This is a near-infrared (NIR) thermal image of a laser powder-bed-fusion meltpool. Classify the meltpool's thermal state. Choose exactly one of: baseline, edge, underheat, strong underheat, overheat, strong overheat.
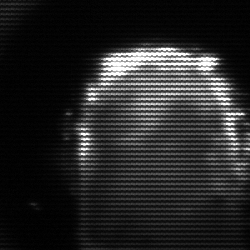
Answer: baseline